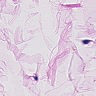
Metastatic tissue present: no